Question: Honestly speaking, I'm not really well-versed with JS. I've been cracking at this for a few days with research on the internet and I can't seem to progress further with this. I hope somebody could help me on this.
I've been trying to get a T-Shirt designer to work and what I'm trying to do is to get the edited image on the canvas to be exported/downloaded for the user using the "save me" button, this is the code (I've removed the unnecessary/irrelevant bunch).
The container for the T-Shirt:
'''
// The Javascript code I'm trying to have the save me button to download the image:
var saveme, img;
var valueSelect = $("#tshirttype").val();
$("#tshirttype").change(function() {
valueSelect = $(this).val();
});
saveme = document.getElementById("save");
img = document.getElementById("img");
saveme.onclick = function(event) {
var tmp = tcanvas.toDataURL();
img.src = tmp;
img.style.display = 'inline';
}
'''
'''
<script src="https://cdnjs.cloudflare.com/ajax/libs/jquery/3.3.1/jquery.min.js"></script>
<button id="flipback" type="button" class="btn" title="Rotate View"><i class="icon-retweet" style="height:19px;"></i></button>
<input type="button" value="save me" id="save" />
<div id="shirtDiv" class="page" style="width: 530px; height: 630px; position: relative; background-color: rgb(255, 255, 255);">
<img name="tshirtview" id="tshirtFacing" src="img/crew_front.png">
<div id="drawingArea" style="position: absolute;top: 100px;left: 160px;z-index: 10;width: 200px;height: 400px;">
<canvas id="tcanvas" width=200 height="400" class="hover" style="-webkit-user-select: none;"></canvas>
<img id="img" />
</div>
</div>
'''
How the page looks like:

From the image above, the save me button at the top is the one that I'm trying to add the function to. The error I get is this:
> TypeError: img is undefined
But after adding the '<img id="img" />' line, I'm left with no errors but the function doesn't display the image.
Thank you! Hopefully somebody could help me. I really am willing to learn.
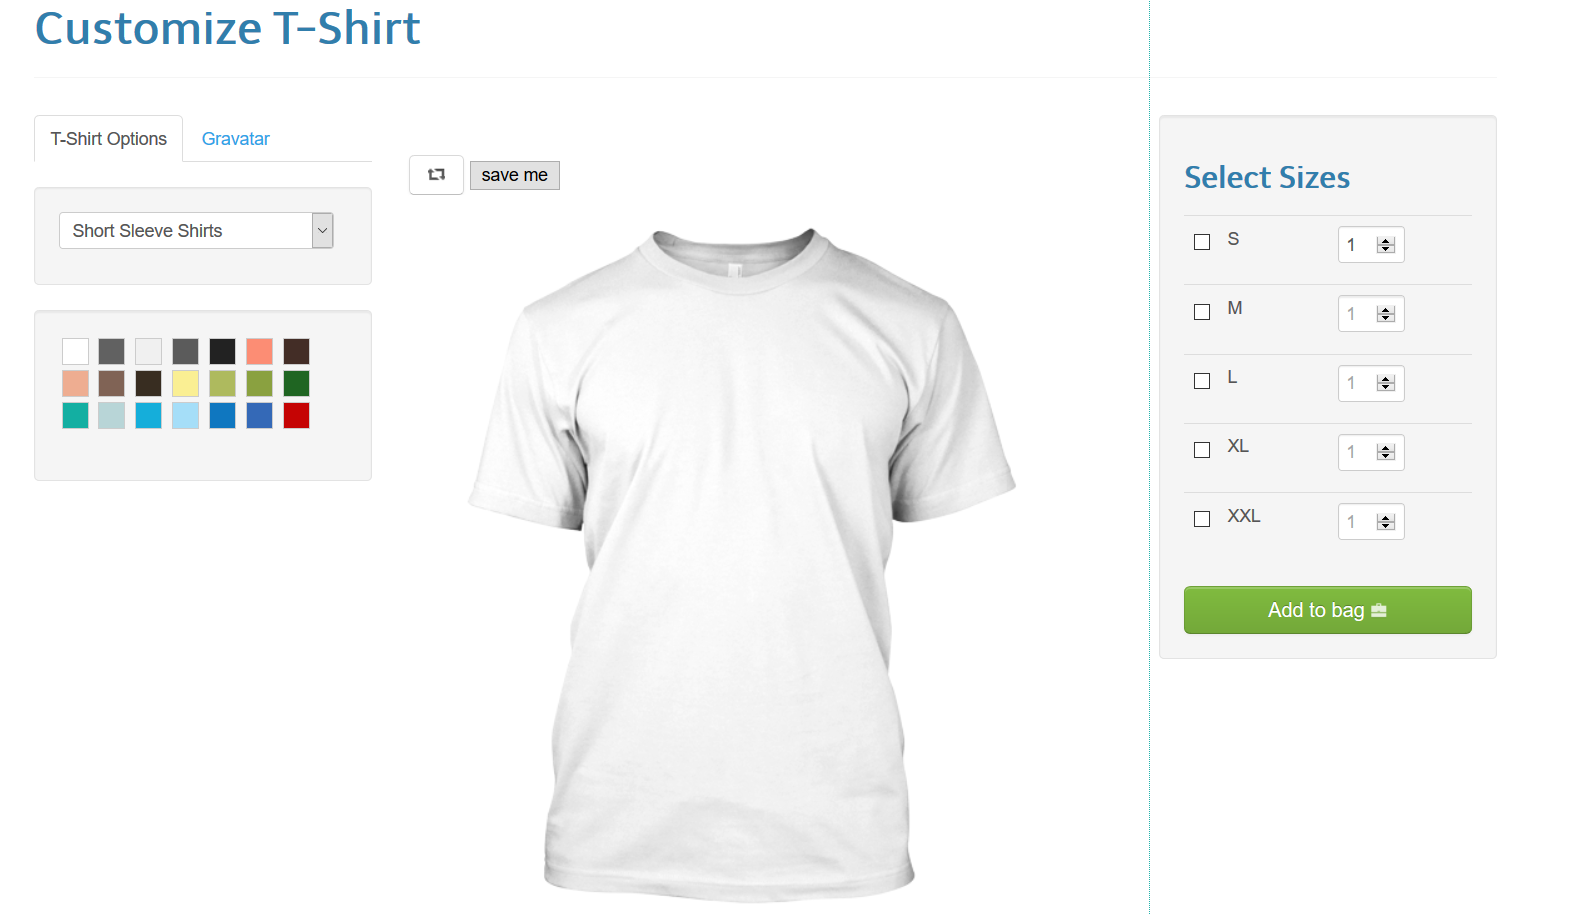
Answer: Try building out from the code below. From what I see, 'tcanvas' is not defined in your code.
'''
// The Javascript code I'm trying to have the save me button to download the image:
var saveme = document.getElementById("save");
var img = document.getElementById("img");
var tcanvas = document.getElementById("tcanvas");
// Drawing something on the canvas
var ctx = tcanvas.getContext("2d");
ctx.beginPath();
ctx.arc(100, 200, 40, 0, 2 * Math.PI);
ctx.fill();
ctx.stroke();
saveme.onclick = function(event) {
img.src = tcanvas.toDataURL();
img.style.display = 'inline';
}
'''
'''
<script src="https://cdnjs.cloudflare.com/ajax/libs/jquery/3.3.1/jquery.min.js"></script>
<input type="button" value="save me" id="save" />
<div id="shirtDiv" class="page" style="width: 530px; height: 630px; position: relative; background-color: rgb(255, 255, 255);">
<div id="drawingArea" style="position: absolute;top: 100px;left: 160px;z-index: 10;width: 200px;height: 400px;">
<canvas id="tcanvas" width=200 height="400" class="hover" style="-webkit-user-select: none;"></canvas>
<img id="img" />
</div>
</div>
'''